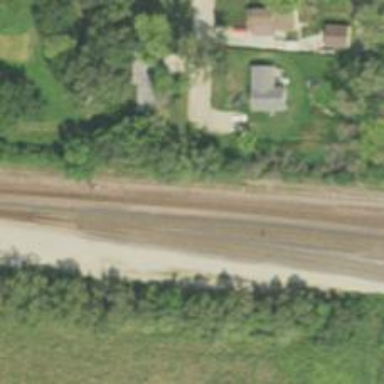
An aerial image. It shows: Wedge used for railway derailment.